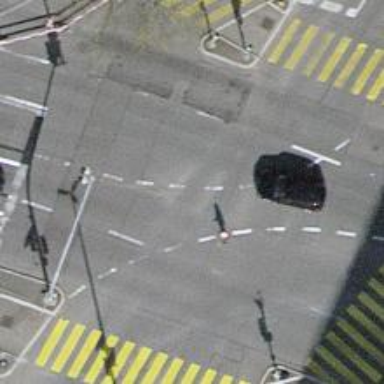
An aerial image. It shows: Road with traffic signals.